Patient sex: M
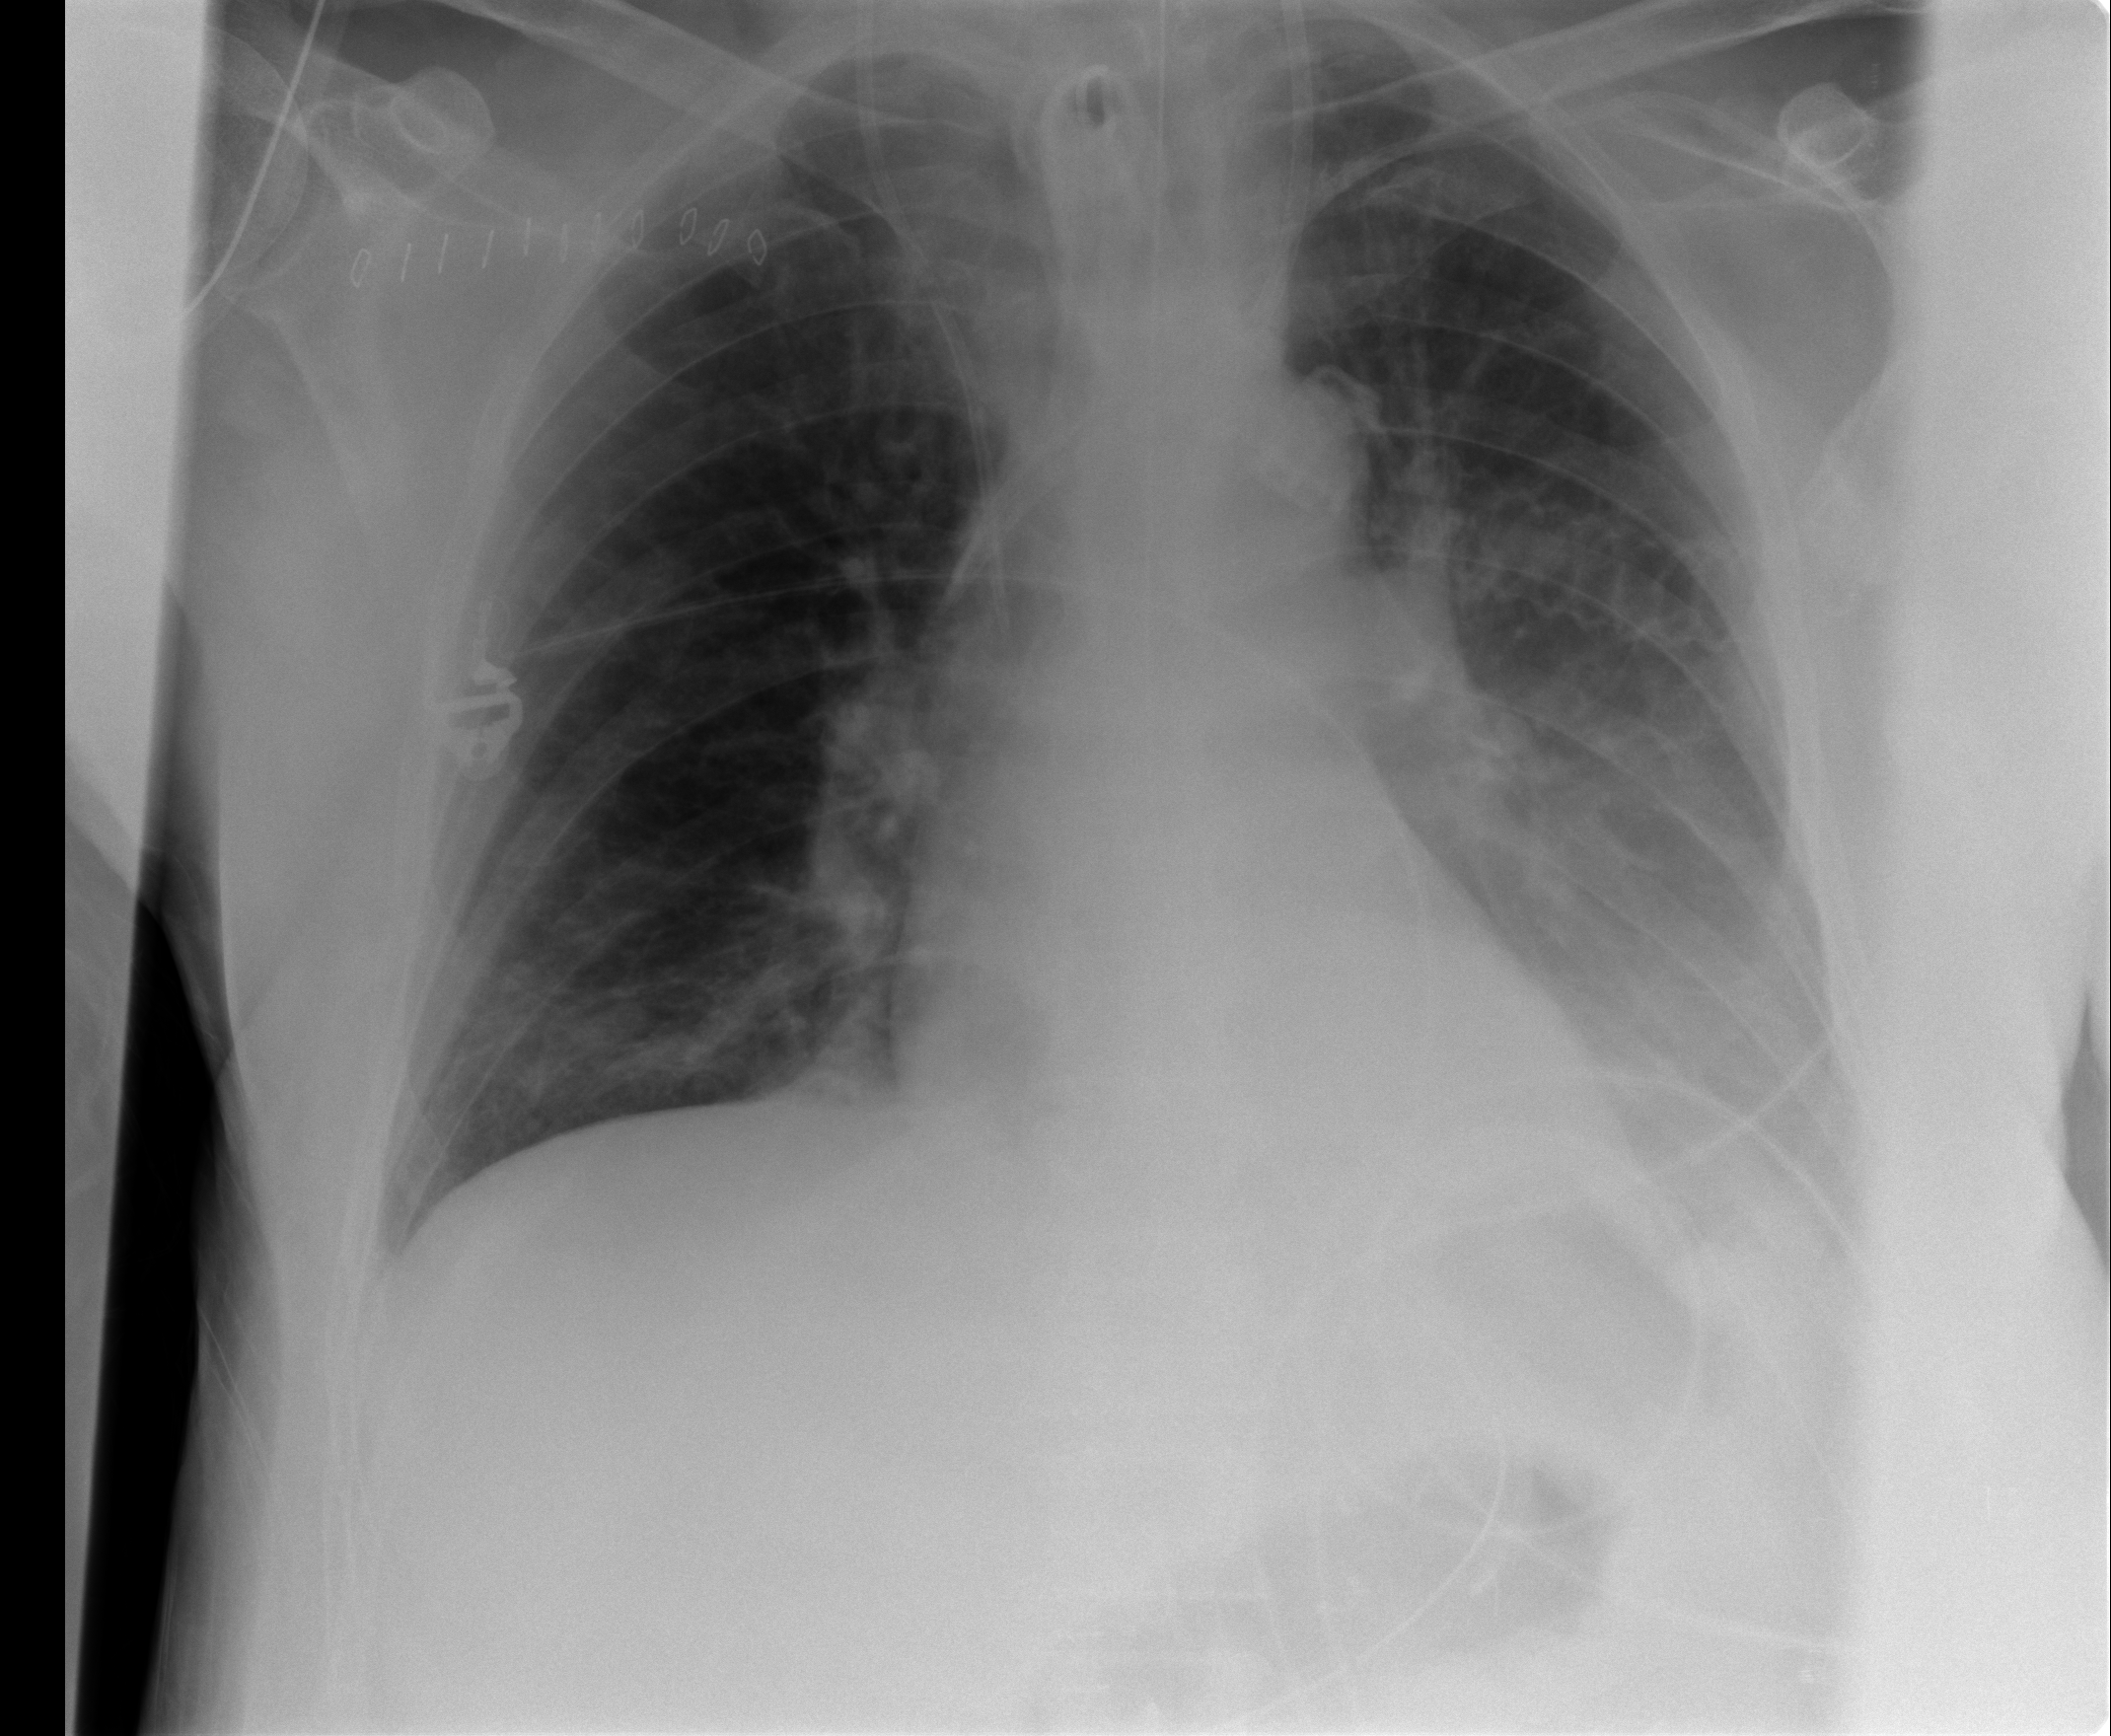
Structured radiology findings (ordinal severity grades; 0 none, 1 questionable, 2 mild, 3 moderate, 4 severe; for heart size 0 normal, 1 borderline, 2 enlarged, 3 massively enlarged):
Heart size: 0
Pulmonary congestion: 1
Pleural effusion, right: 0
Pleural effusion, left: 2
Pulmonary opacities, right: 0
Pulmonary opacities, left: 1
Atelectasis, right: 2
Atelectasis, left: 2